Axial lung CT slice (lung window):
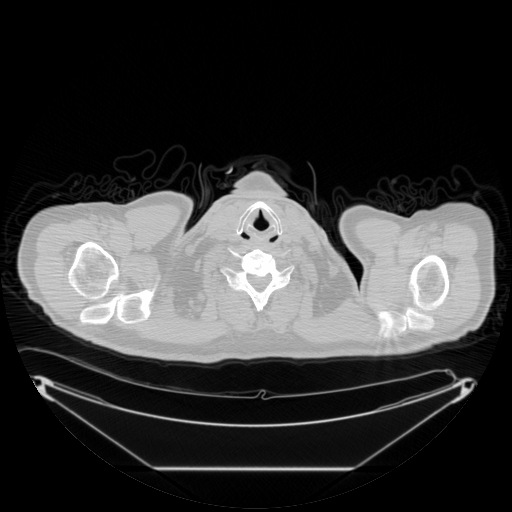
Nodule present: no